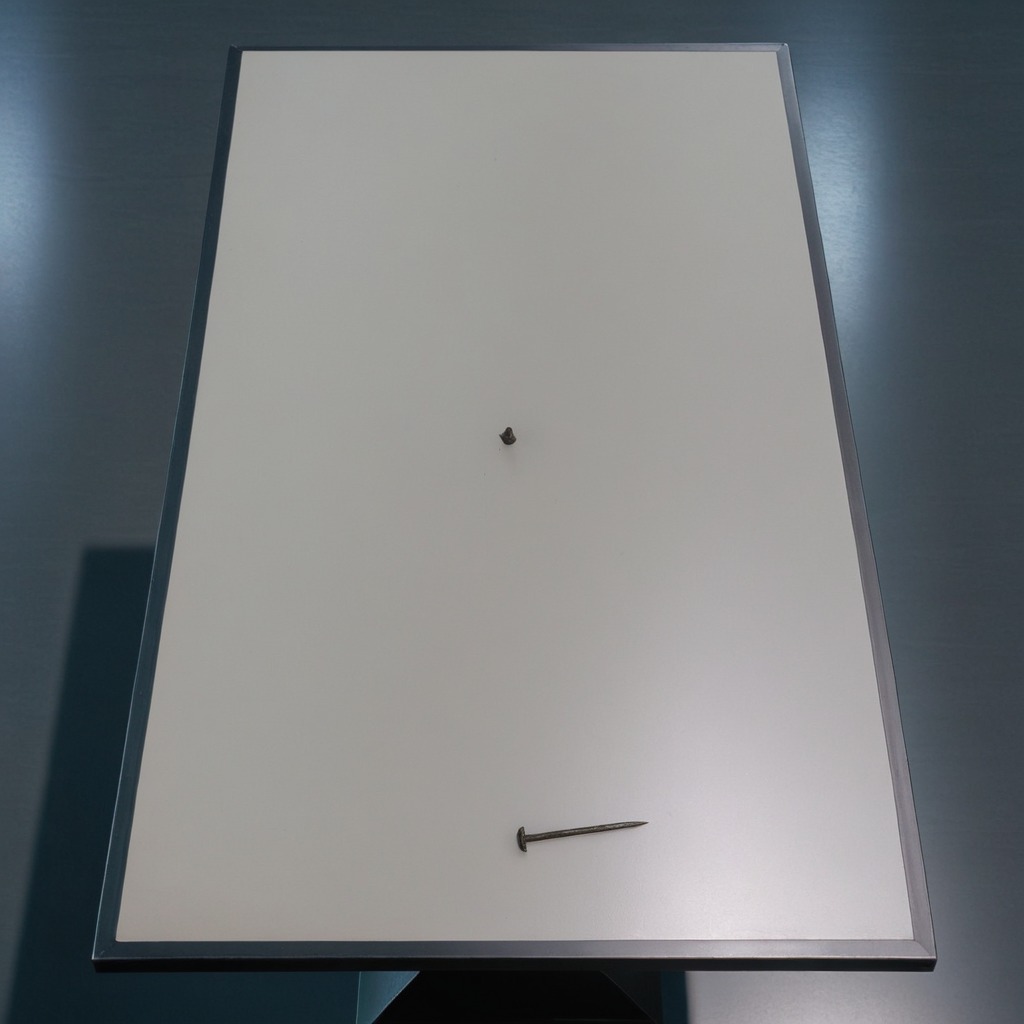
A nail is lying on a clean empty table in a basement in the evening soft directional lighting on the tabletop realistic grain studio-quality clarity centered framing